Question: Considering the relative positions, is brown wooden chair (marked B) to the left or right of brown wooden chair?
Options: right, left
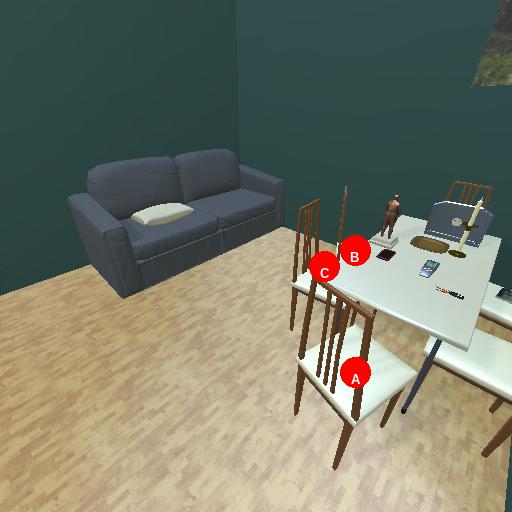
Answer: right